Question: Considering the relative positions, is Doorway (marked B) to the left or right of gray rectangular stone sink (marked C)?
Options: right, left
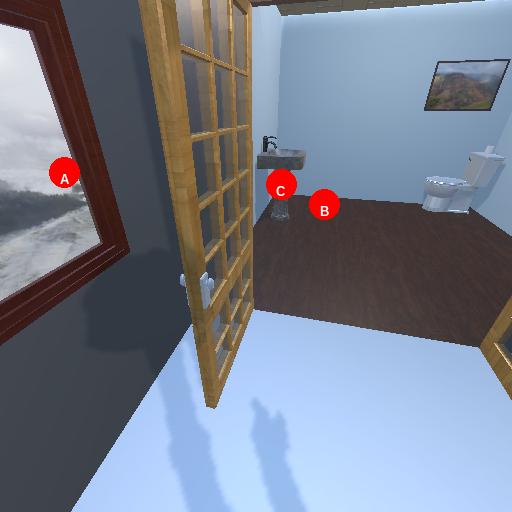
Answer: right